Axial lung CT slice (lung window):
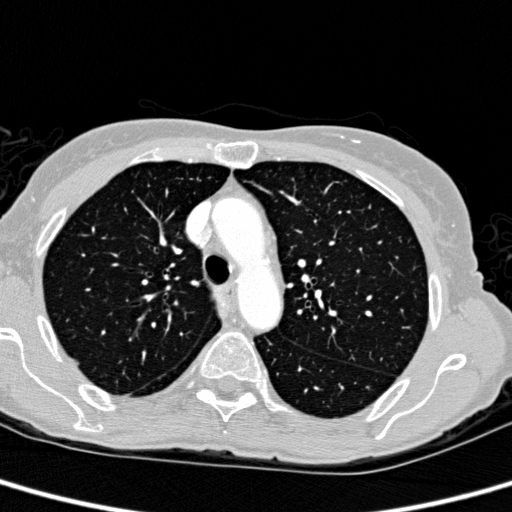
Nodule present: yes
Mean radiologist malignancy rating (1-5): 4